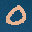
Label: 0